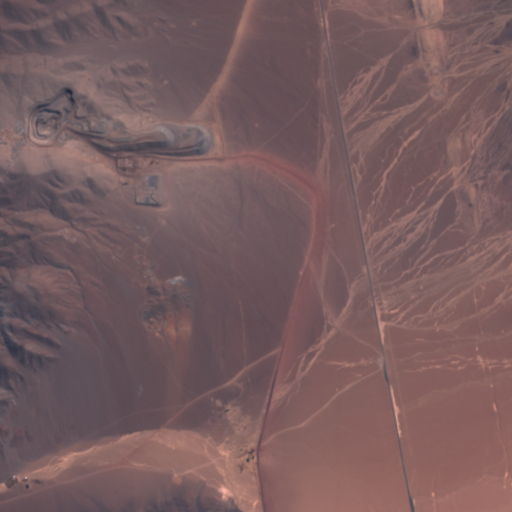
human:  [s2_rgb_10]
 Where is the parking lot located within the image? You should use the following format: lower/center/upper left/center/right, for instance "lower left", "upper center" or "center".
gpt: The parking lot is located in the lower right of the image.
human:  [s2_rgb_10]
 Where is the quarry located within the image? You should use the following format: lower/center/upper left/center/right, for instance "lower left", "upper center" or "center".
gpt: The quarry is located in the upper left of the image.
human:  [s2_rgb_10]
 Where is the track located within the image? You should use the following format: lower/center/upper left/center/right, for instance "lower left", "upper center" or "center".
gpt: There is no track in the image.